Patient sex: M
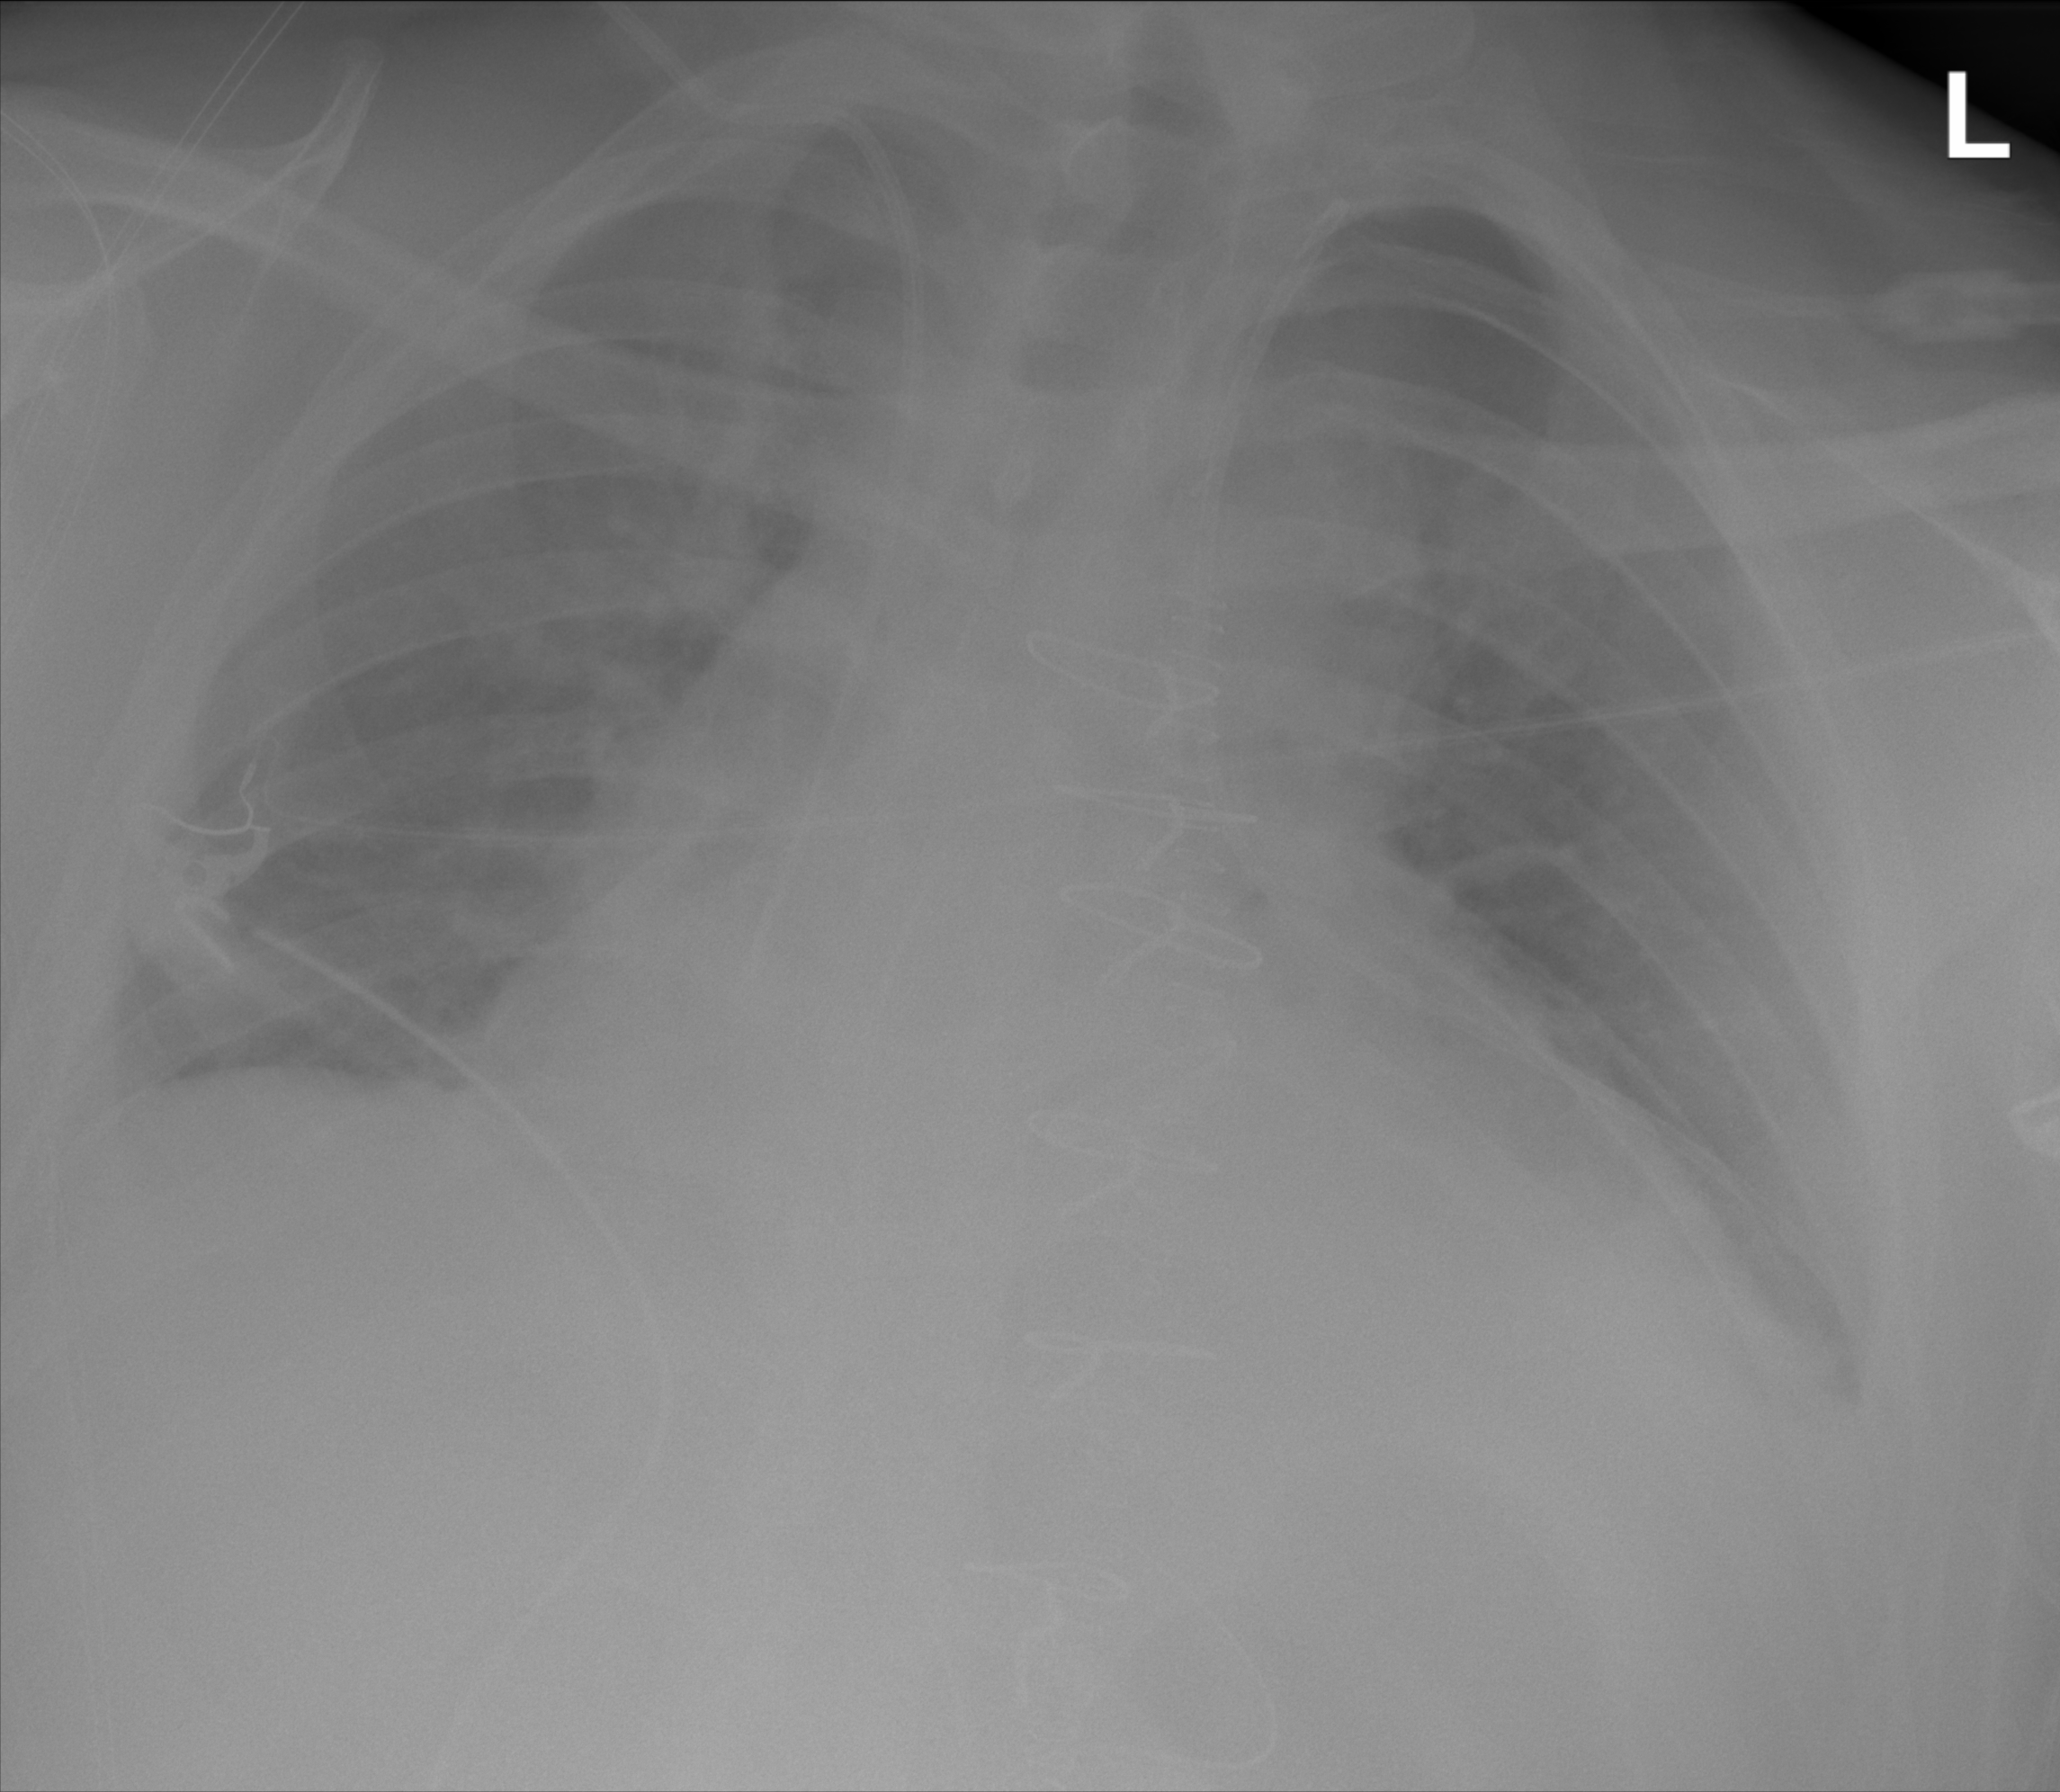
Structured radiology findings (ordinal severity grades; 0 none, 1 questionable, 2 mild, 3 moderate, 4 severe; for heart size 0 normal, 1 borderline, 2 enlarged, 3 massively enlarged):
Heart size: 3
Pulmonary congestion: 1
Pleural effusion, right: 0
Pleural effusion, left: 1
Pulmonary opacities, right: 1
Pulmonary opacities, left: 1
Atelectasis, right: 2
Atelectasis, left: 2